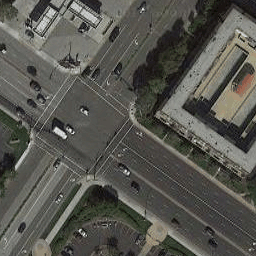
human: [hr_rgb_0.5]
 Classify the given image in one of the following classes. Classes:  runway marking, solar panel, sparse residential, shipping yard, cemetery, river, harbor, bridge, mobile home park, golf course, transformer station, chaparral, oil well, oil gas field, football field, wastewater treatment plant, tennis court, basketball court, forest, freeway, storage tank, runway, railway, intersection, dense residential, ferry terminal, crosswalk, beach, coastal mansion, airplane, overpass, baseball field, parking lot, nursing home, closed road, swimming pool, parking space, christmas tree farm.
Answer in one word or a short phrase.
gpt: intersection